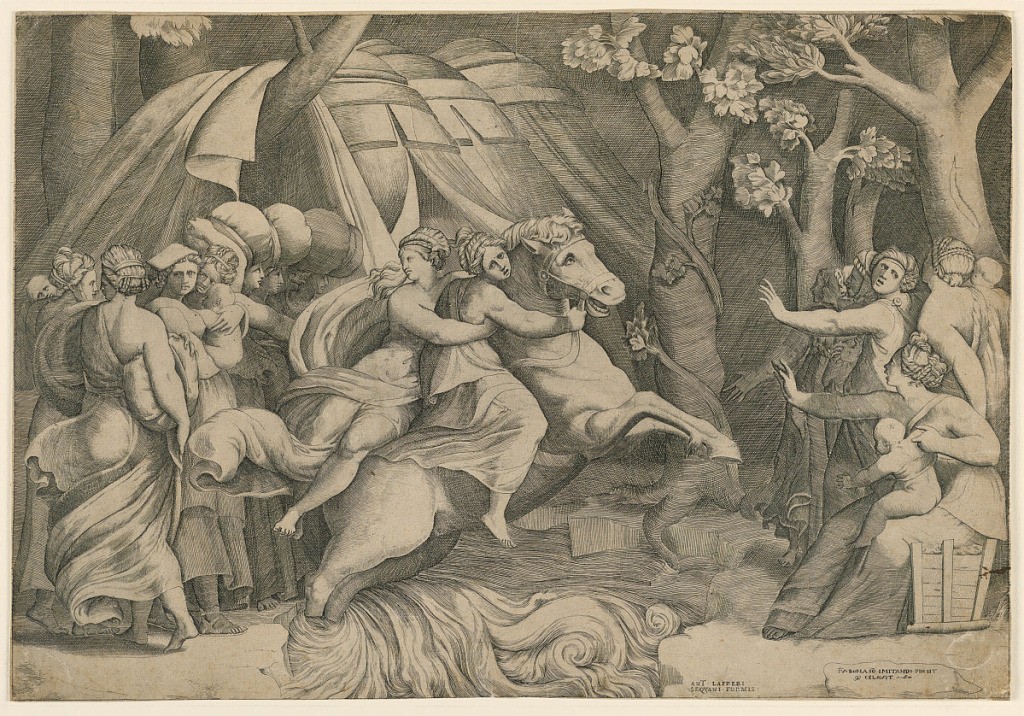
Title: Clelia Crossing the Tiber
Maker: Giulio Bonasone, Italian, 1500 /10 - 1574
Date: ca. 1550
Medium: Engraving on paper
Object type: Print
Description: Two women on a donkey crossing a river from left to right. A group of women on both sides of the river. In left background, tents; in right backround, trees.